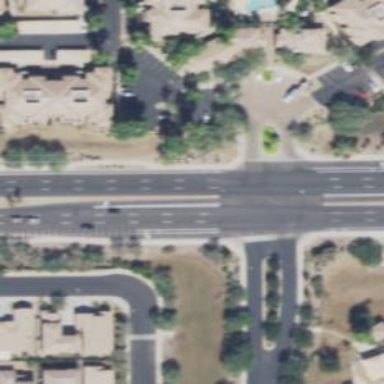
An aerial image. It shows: Secondary road with asphalt surface.